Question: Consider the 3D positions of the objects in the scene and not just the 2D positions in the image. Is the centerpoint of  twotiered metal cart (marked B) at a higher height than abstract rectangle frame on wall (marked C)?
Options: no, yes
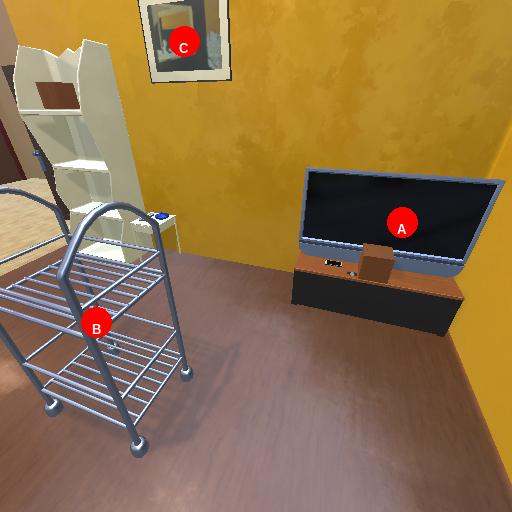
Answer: no